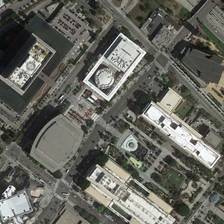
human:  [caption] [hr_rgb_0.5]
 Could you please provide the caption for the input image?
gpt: some large buildings and many green trees are in a commercial area .

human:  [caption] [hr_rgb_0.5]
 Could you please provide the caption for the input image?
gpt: some large buildings and many green trees are in a commercial area .

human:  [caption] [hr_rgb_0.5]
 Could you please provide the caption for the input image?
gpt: the trade area is divided into four parts by the road .

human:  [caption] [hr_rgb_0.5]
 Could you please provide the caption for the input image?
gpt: tall buildings are surrounded by dark green trees .

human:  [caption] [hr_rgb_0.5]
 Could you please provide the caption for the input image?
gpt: the trade area is divided into four parts by the road .